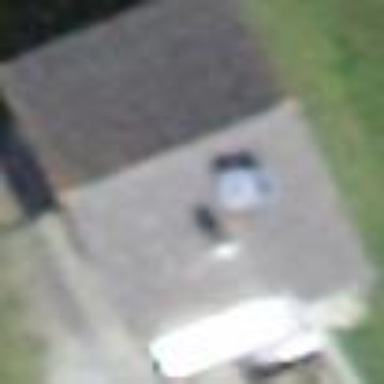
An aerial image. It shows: Simple house.